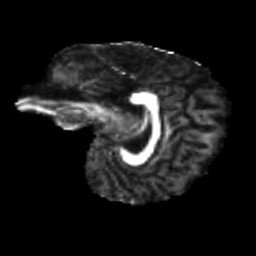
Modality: FA
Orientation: sagittal
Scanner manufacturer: siemens
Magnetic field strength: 3 T
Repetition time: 4 s
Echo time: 0.0594 s